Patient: sex M, age 71
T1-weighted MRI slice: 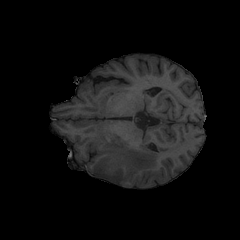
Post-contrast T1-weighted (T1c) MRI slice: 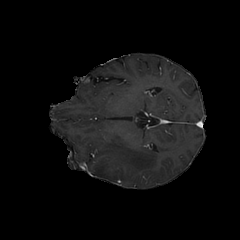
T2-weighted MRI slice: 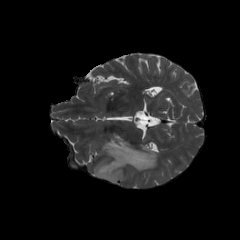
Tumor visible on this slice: yes
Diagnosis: Glioblastoma, IDH-wildtype
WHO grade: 4